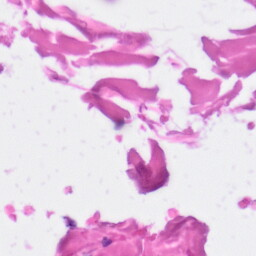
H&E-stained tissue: Skin